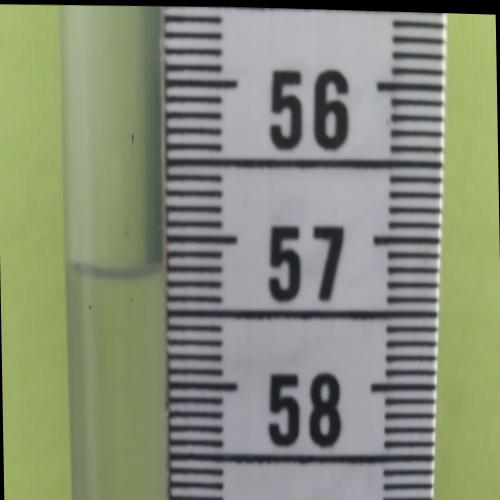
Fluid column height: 57.2 cm